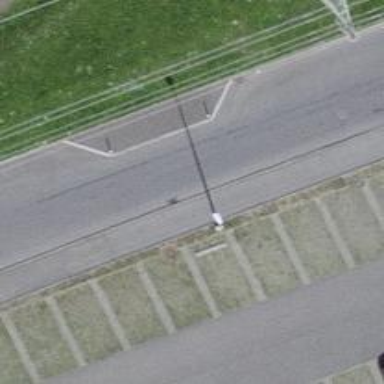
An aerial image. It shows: Traffic calming feature called choker.